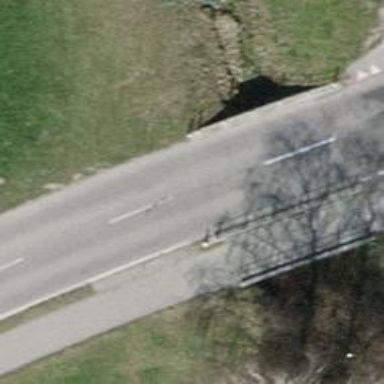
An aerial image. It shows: Tertiary road with bridge. There is cycle track on the left side of the road.